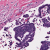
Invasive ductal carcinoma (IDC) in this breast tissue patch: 1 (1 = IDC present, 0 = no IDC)